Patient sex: M
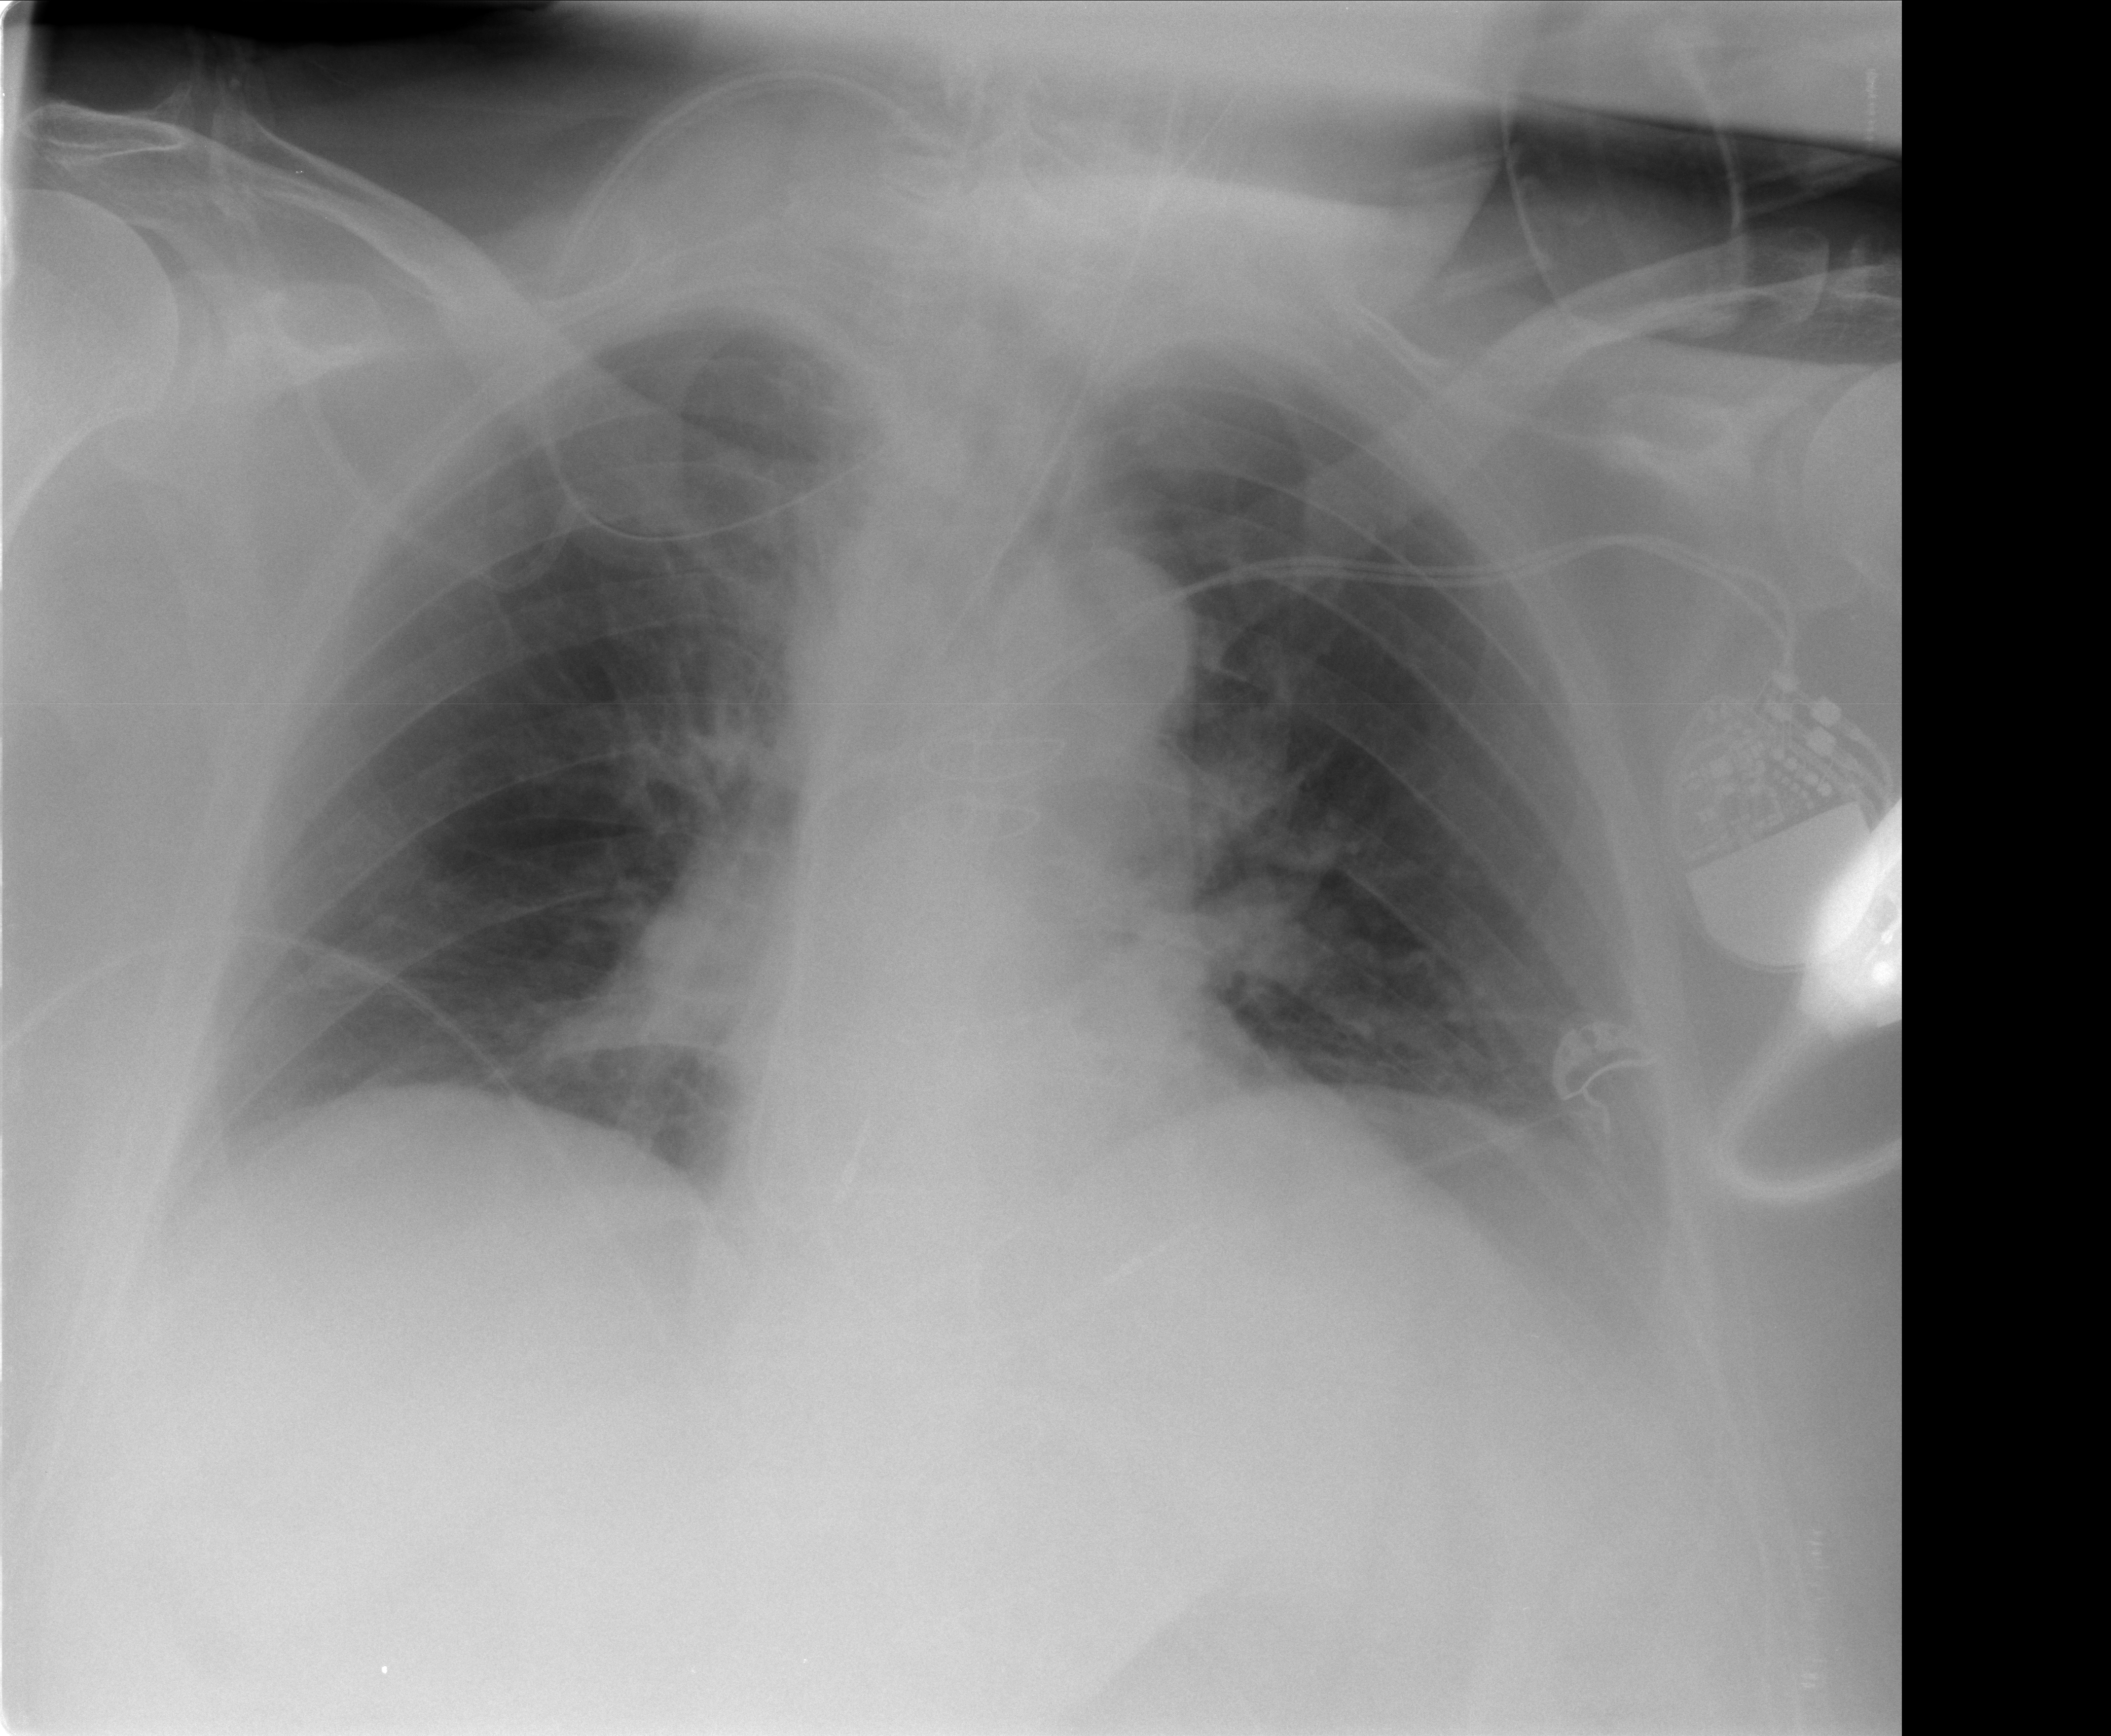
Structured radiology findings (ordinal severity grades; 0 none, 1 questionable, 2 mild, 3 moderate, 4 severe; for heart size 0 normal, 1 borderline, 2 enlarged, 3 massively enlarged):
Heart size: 0
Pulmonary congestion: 0
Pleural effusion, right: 0
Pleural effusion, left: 0
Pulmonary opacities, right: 0
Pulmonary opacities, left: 1
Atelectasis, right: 2
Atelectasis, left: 2